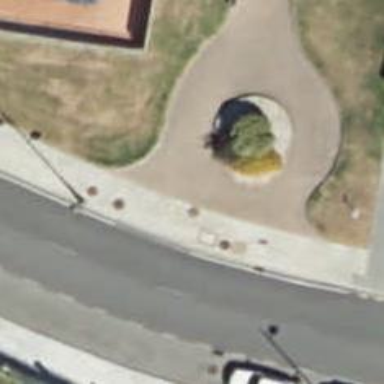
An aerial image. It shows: Sidewalk along the footway.